Question: I'm trying to create a table in HTML. And it is supposed to look like:

However, I'm unable to do it.
This is my code so far...
'''
<table align="center">
<thead>
<tr>
<th>No.</th>
<th colspan="3">Types</th>
<th>Remark</th>
</tr>
<tr>
<th></th>
<th>A</th>
<th>B</th>
<th>C</th>
<th></th>
</tr>
</thead>
<tbody>
<tr>
<td>1</td>
<td>Data1</td>
<td>Data2</td>
<td>Data3</td>
<td>Ok</td>
</tr>
</tbody>
</table>
'''
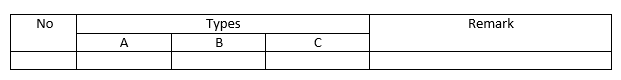
Answer: Next to 'colspan' attribute you have figured out yourself, use 'rowspan' (which does basically the same, but vertically). Also, either skip '<thead>' or add an extra row for the '| A | B | C |' part. My example skips the '<thead>' as it is an easier approach.
'''
table {
border-collapse: collapse;
width: 100%;
text-align: center;
}
table, tr, td, th {
border: 1px solid black;
}
th {
vertical-align: top;
}
td:empty:after {
content: "a0"; /* HTML entity of &nbsp; */
}
'''
'''
<table>
<tr>
<th rowspan="2">No</th>
<th colspan="3">Types</th>
<th rowspan="2">Remark</th>
</tr>
<tr>
<td>A</td>
<td>B</td>
<td>C</td>
</tr>
<tr>
<td></td>
<td></td>
<td></td>
<td></td>
<td></td>
</tr>
</table>
'''